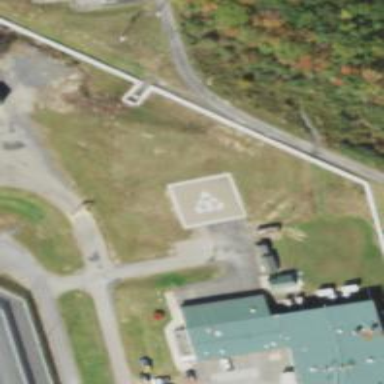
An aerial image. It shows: Image of helipad at airport.